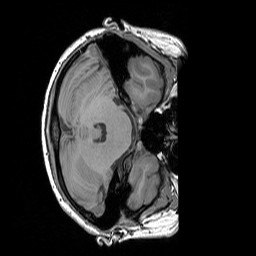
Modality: T1w
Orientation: axial
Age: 30
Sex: female
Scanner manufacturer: siemens
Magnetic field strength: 3 T
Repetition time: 1.83 s
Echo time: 0.00303 s